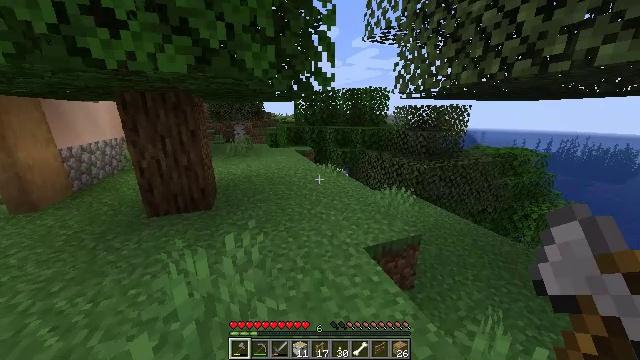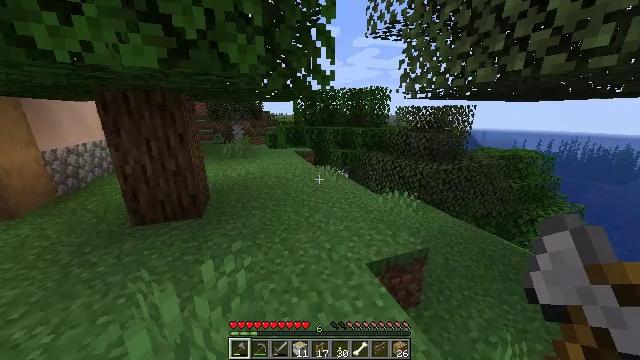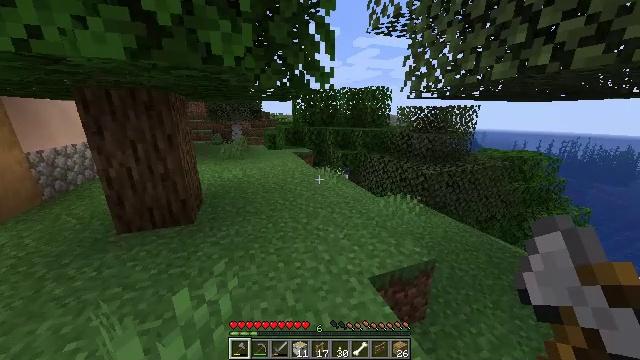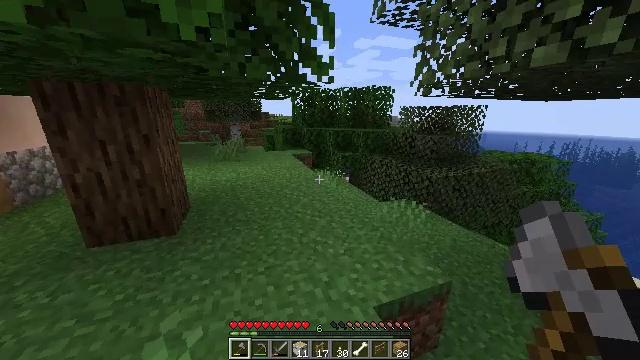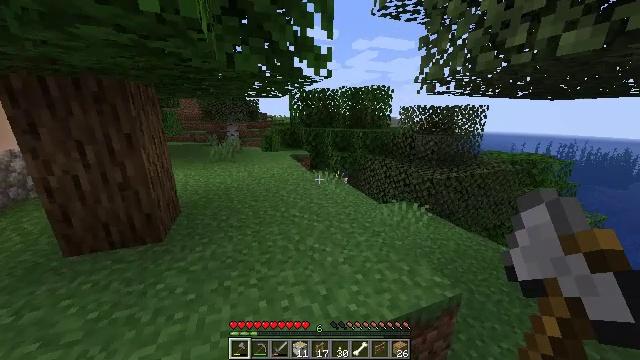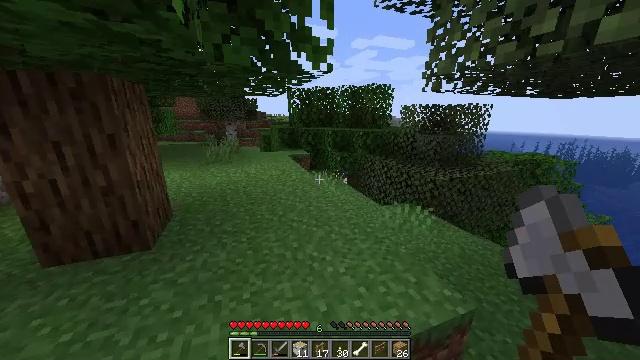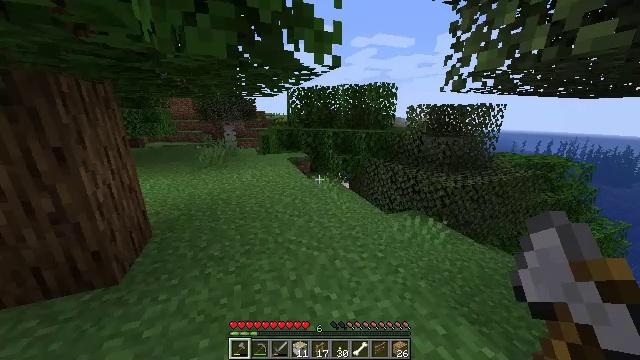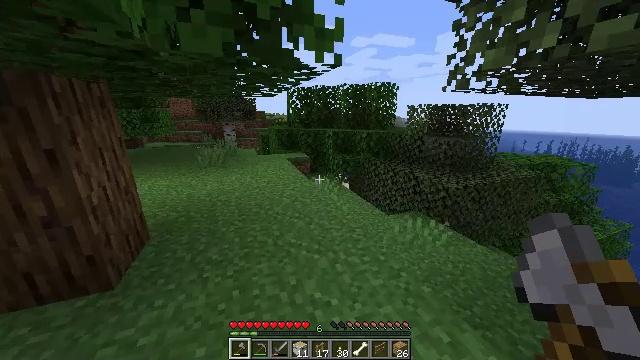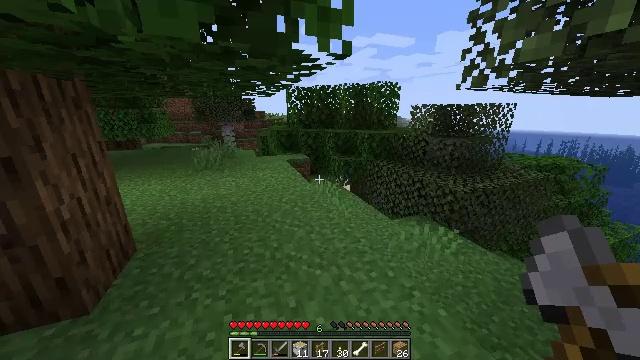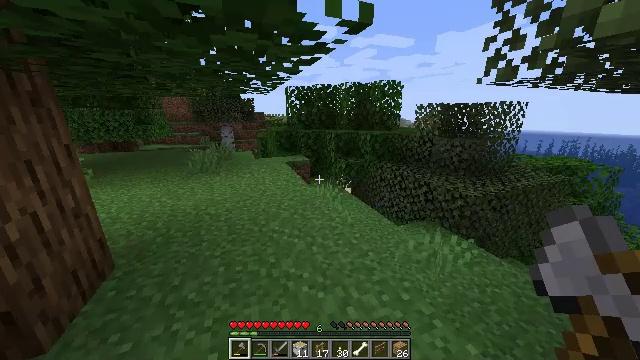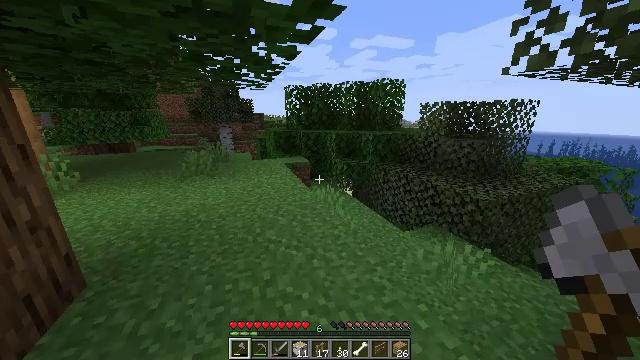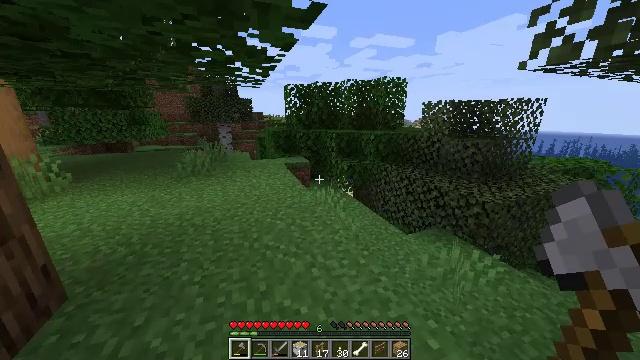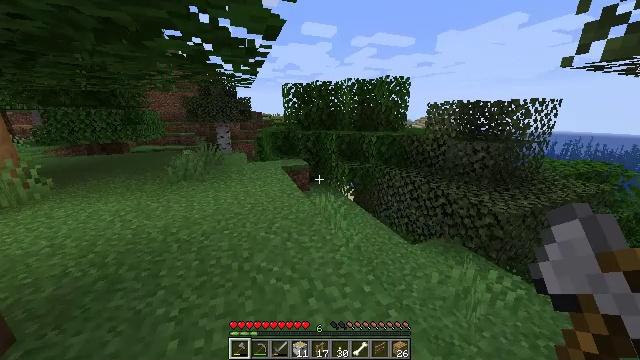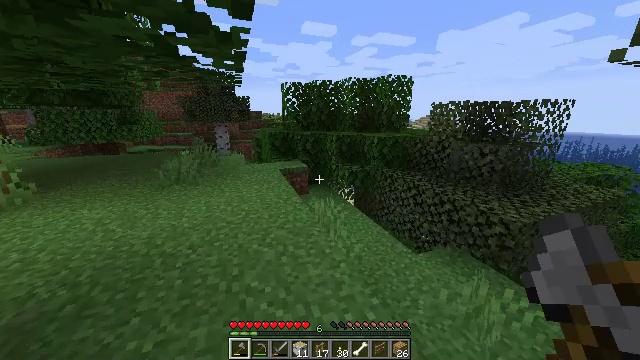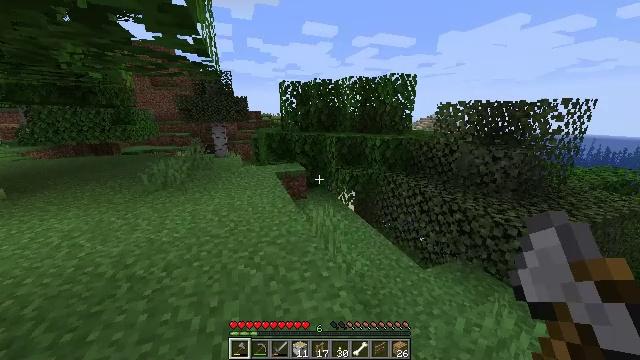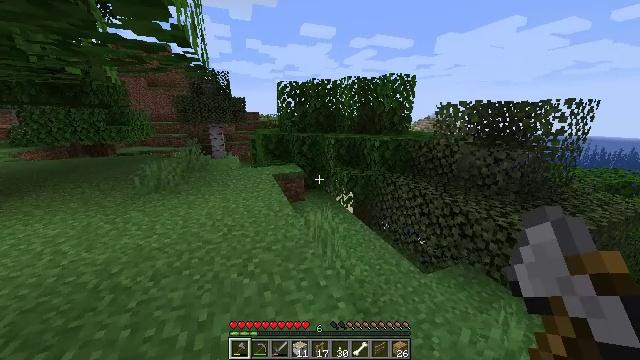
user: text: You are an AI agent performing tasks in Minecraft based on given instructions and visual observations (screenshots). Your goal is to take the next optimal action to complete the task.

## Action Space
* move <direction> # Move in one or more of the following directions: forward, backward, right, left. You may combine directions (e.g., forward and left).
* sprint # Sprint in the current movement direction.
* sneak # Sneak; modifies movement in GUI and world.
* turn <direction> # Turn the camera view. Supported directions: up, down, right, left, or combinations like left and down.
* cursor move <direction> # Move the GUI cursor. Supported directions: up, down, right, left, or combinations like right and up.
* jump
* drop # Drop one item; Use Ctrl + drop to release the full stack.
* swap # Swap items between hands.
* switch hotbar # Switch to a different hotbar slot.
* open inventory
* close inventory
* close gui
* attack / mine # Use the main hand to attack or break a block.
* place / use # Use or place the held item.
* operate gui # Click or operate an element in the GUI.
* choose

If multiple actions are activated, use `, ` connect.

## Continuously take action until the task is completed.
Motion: motion action
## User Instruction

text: Craft a gray bed.
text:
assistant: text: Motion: move forward, sprint
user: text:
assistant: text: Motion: move forward, sprint
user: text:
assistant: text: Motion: move forward, sprint
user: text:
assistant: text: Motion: move forward, sprint
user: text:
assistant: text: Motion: move forward, sprint
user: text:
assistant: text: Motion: move forward, sprint
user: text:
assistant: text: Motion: move forward, sprint
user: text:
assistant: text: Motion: move forward, sprint
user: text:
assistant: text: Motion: move forward, sprint
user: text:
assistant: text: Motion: move forward, sprint
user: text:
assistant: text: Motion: move forward, sprint
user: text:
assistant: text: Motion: move forward, sprint
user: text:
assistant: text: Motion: move forward, sprint
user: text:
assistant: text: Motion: move forward, sprint
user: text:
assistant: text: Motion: move forward, sprint
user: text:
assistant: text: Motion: move forward, sprint
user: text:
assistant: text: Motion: move forward, sprint, turn right and up
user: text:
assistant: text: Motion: turn right and up
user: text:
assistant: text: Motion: turn right and up
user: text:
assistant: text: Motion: turn right
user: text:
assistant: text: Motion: turn right
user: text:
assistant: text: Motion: turn right
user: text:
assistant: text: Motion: turn right
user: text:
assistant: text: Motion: turn right
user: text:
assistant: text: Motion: turn right
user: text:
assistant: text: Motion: turn right and down
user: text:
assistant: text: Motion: turn right
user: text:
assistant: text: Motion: no_op
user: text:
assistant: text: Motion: no_op
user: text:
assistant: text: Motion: no_op